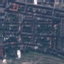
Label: Residential